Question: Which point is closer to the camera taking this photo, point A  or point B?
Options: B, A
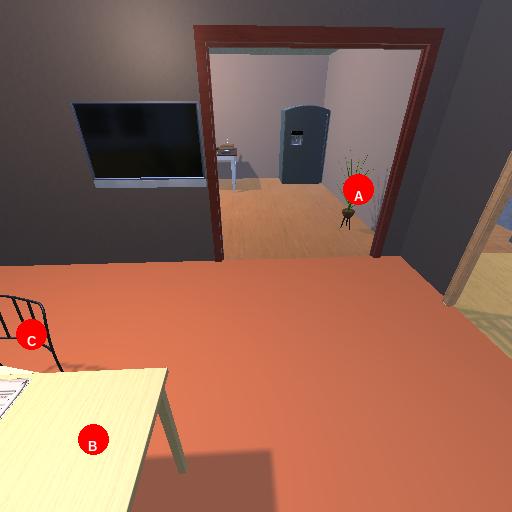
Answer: B